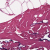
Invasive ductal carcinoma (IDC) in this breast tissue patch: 0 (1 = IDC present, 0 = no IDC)